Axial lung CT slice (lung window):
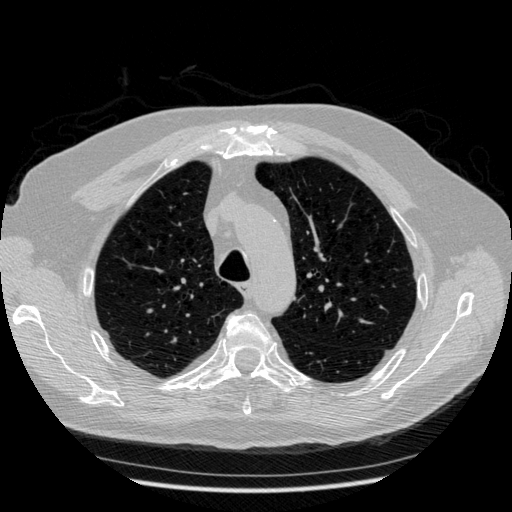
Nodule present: no